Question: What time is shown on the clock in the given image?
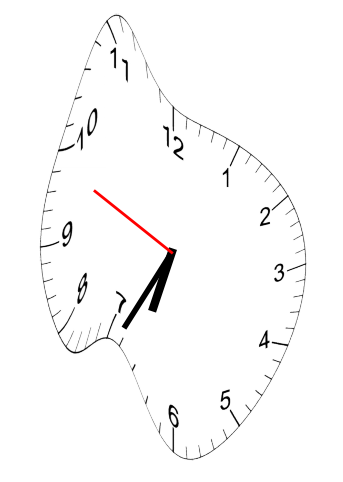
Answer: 06:34:49